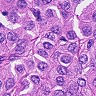
Metastatic tissue present: yes